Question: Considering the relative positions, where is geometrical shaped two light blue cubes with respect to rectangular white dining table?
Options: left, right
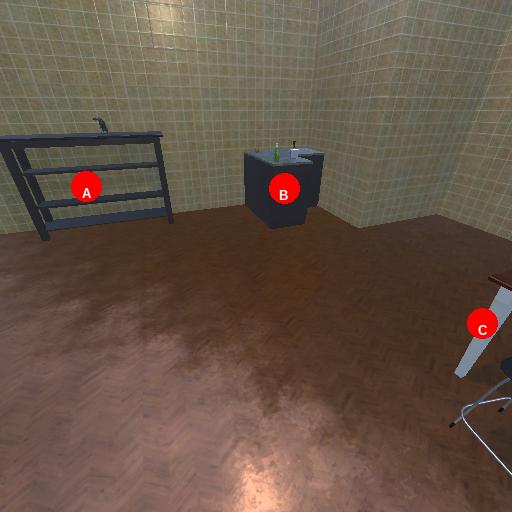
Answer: left